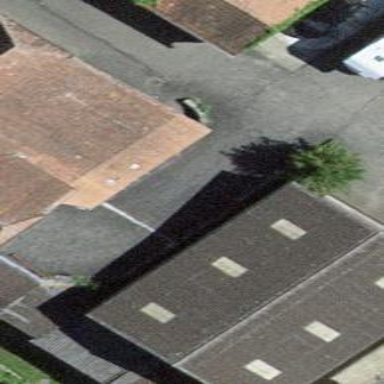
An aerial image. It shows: Group of garages.